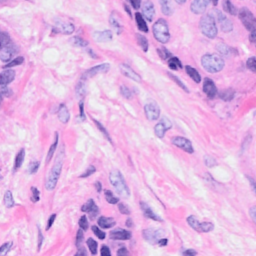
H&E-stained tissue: Breast